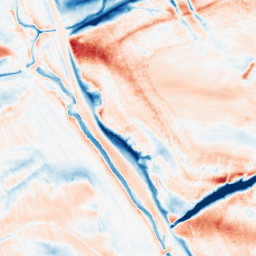
Category: classical
Decomposition family: gaussian_anisotropic
Decomposition parameters: sigma_x: 2
sigma_y: 10
Upsampling method: cubic_mitchell
Upsampling parameters: scale: 4
Upsampling scale: 4